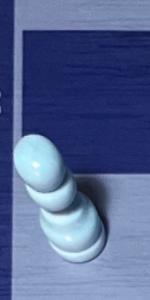
Label: Pawn_White